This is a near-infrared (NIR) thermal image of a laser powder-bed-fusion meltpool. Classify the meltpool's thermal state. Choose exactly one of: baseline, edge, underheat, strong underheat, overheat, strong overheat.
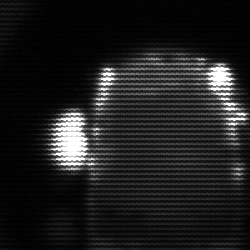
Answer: baseline